Aerial crown-view tile of a tropical tree (Barro Colorado Island, Panama), acquired 20240918:
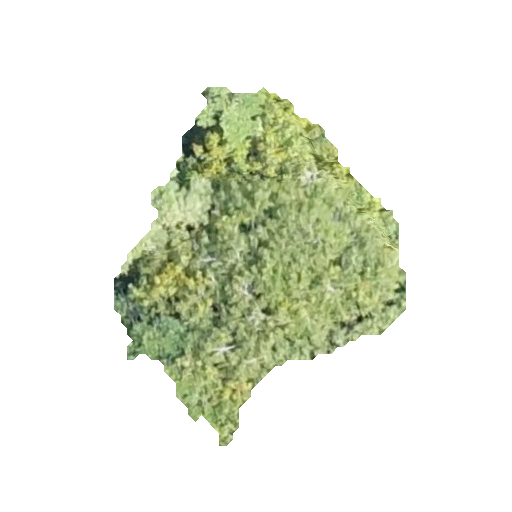
Species: Protium stevensonii
GBIF accepted scientific name: Tetragastris panamensis
Crown area: 96.062 m²